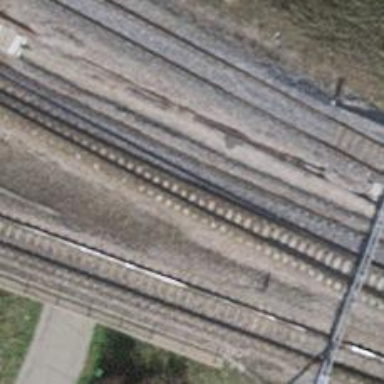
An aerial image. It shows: Single-track railway with electrified contact lines.